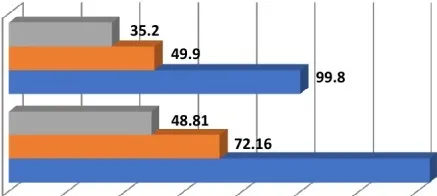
Results of the inhibition test with mango extract.
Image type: chart (chart)